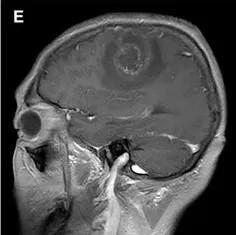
CT images and magnetic resonance images after treatment for choriocarcinoma (May 5 & 14, 2020). (D,E) Subsequent scans after 9 days demonstrate an enlargement and increased size of the patient's brain metastatic lesions compared to the previous images in both T2WI and enhanced sequences.
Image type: radiology (mri)